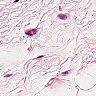
Metastatic tissue present: no